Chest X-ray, PA view. Patient: 44 years old, sex F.
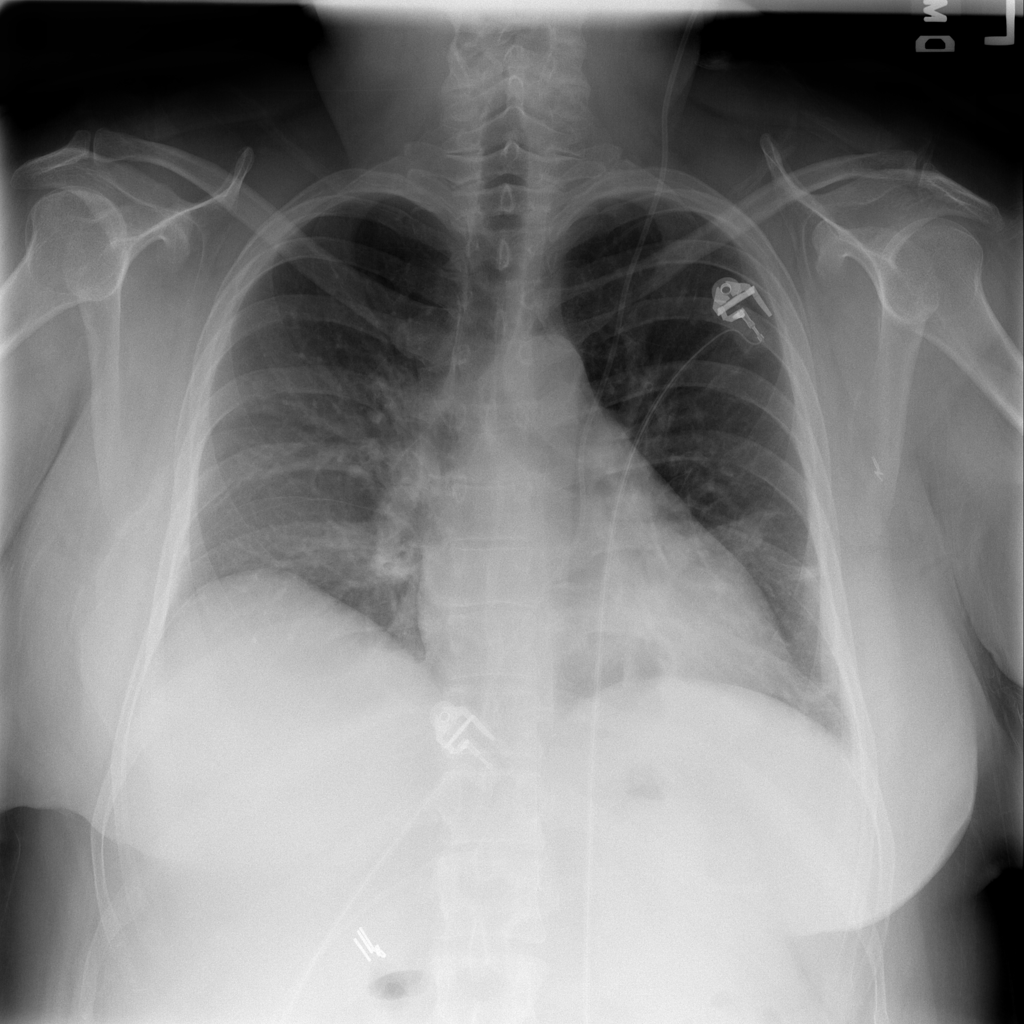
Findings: Atelectasis